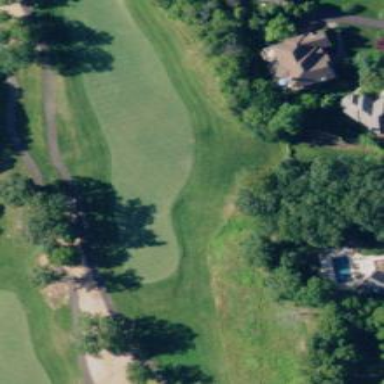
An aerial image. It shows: Footway that resembles golf path.